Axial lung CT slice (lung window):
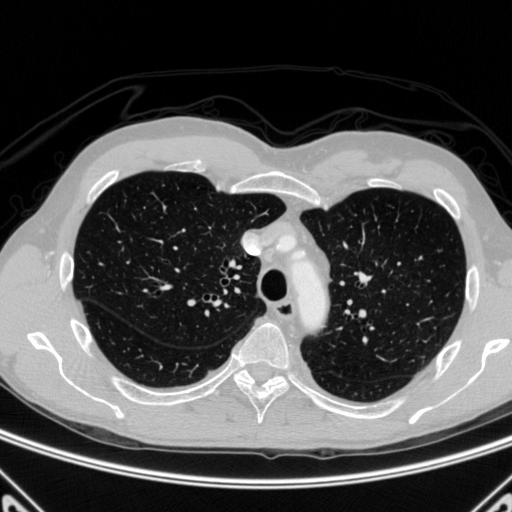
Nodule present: no